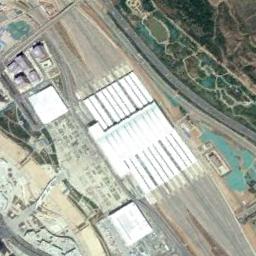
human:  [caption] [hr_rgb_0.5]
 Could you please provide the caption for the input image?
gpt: There is a railway station under construction in the suburbs .

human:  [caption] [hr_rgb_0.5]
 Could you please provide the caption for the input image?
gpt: There are many buildings of different shapes beside the railway station .

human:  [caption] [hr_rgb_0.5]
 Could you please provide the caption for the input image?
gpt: The railway station has lots of railways and some white buildings .

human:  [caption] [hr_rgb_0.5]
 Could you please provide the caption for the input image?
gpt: The railway station is next to some buildings and grass .

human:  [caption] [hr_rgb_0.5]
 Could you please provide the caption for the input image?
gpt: There are two white buildings beside the white railway station .